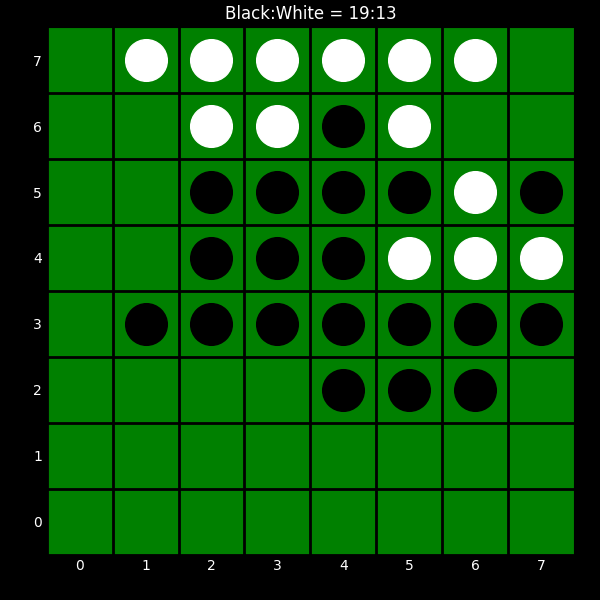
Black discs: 19
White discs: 13